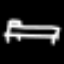
Label: bed